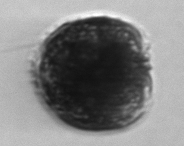
Label: Alexandrium_catenella